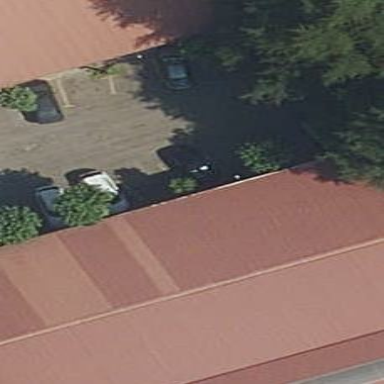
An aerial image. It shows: Warehouse.